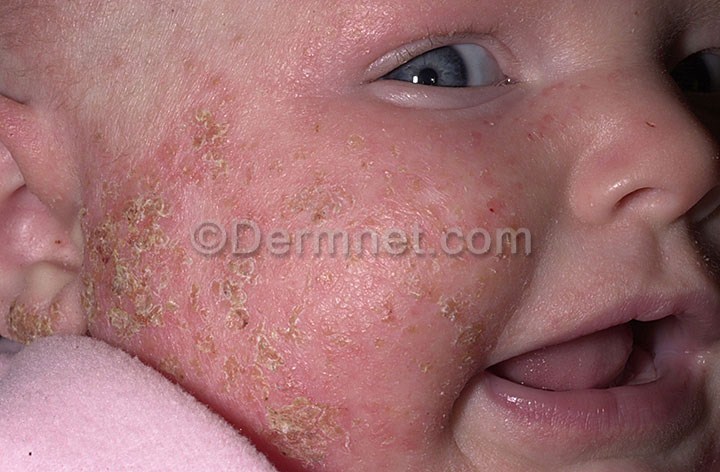
Disease: Atopic Dermatitis Photos